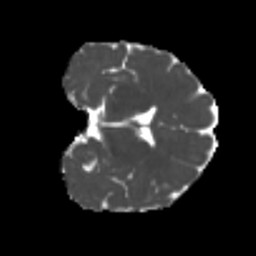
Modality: MD
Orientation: coronal
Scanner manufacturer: siemens
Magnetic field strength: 3 T
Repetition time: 4 s
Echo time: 0.0594 s